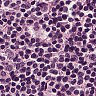
Metastatic tissue present: no